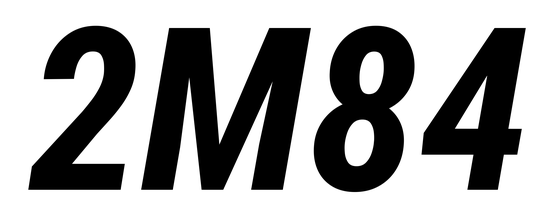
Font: Roboto-Italic_Condensed_Bold_Italic